Field crop: maize
Growth stage: 2
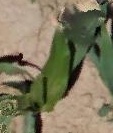
Species: maize